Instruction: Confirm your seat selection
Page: seats
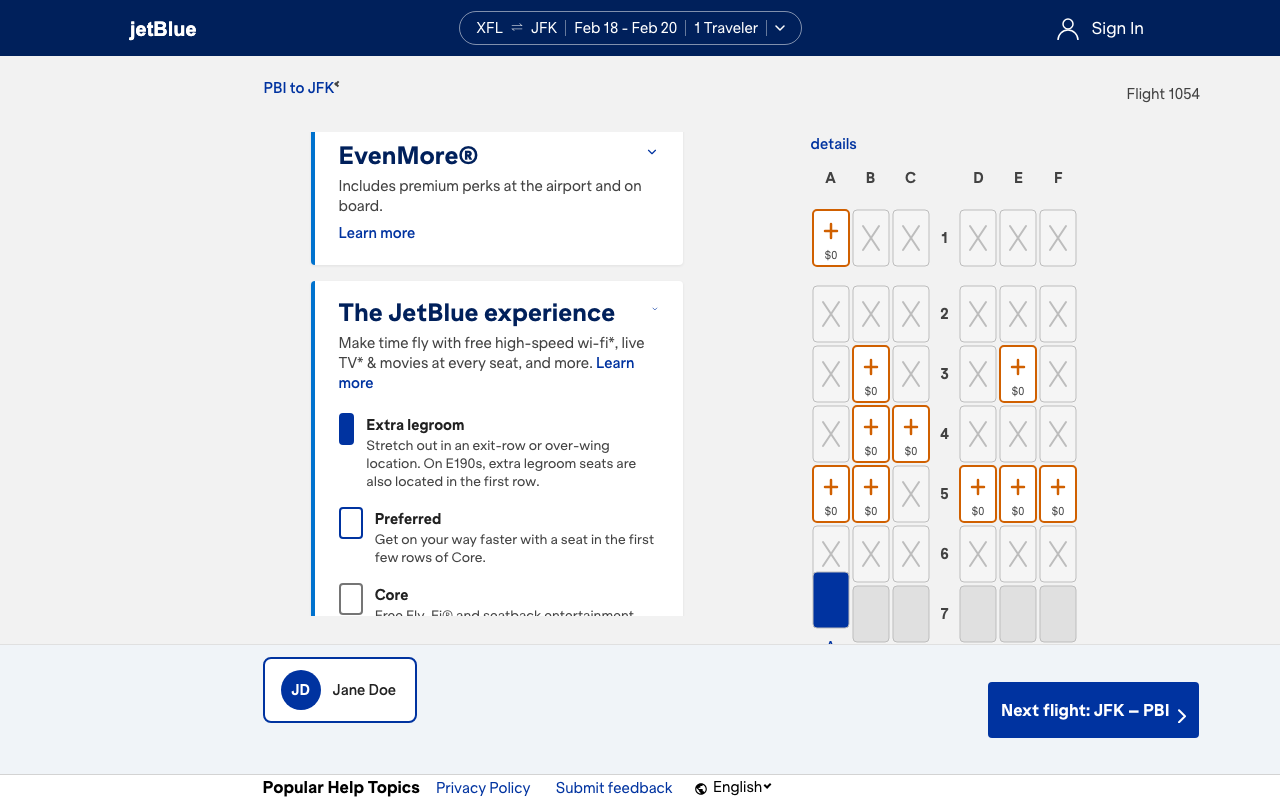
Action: click